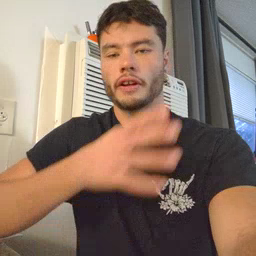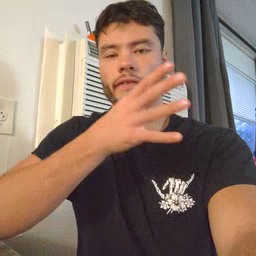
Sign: farm